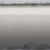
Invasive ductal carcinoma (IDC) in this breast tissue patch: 0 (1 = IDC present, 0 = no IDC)